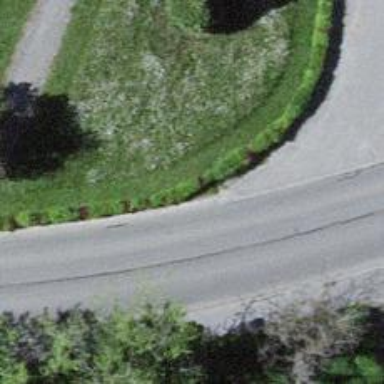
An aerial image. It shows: Hedge acting as barrier.